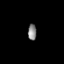
Tissue: prostate
Cell type: T cells
Senescence score: 0.3429
Nuclear area (px): 137
Mean DAPI intensity: 132.876